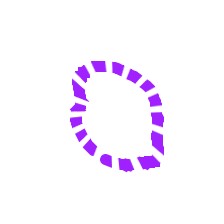
Shape: circle